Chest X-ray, PA view. Patient: 65 years old, sex F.
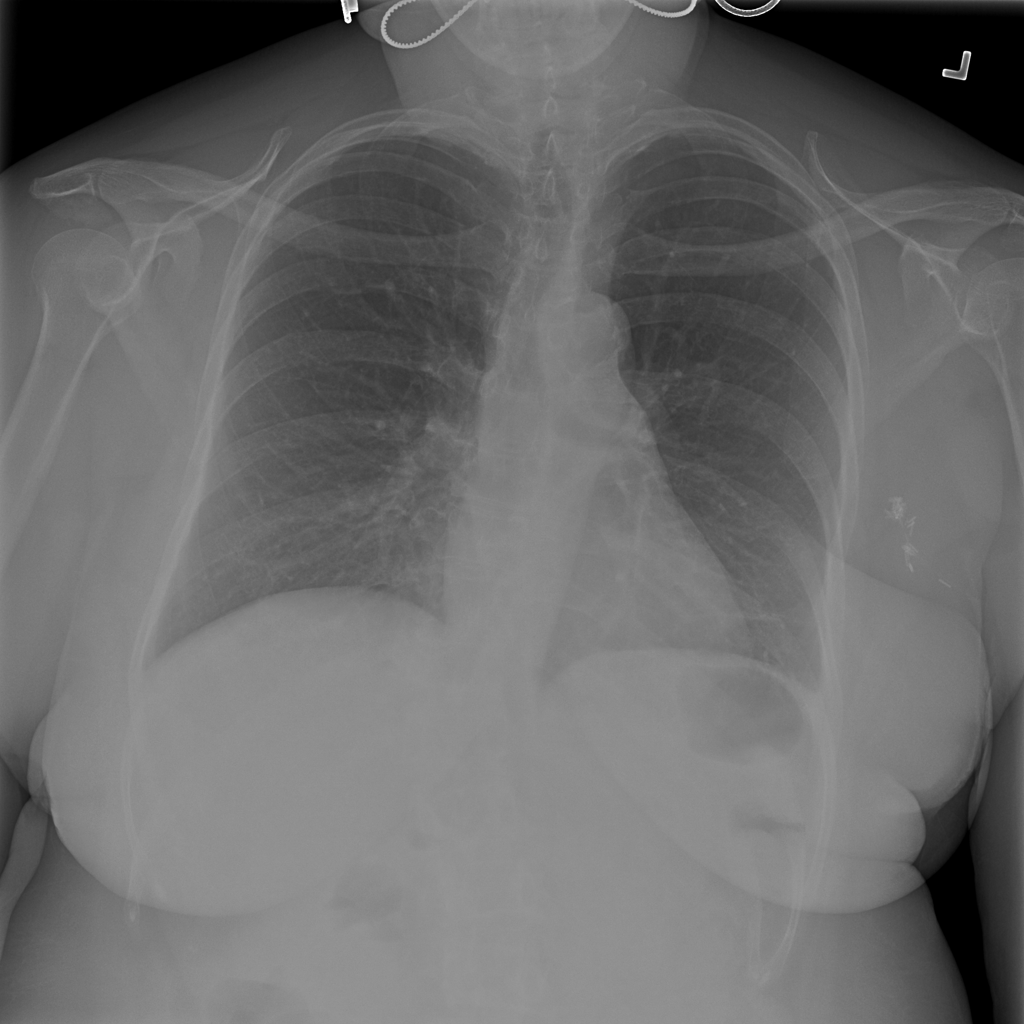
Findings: No Finding